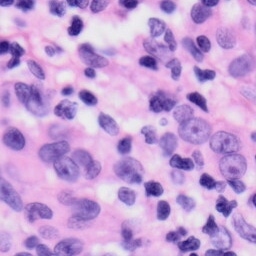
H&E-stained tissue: Skin